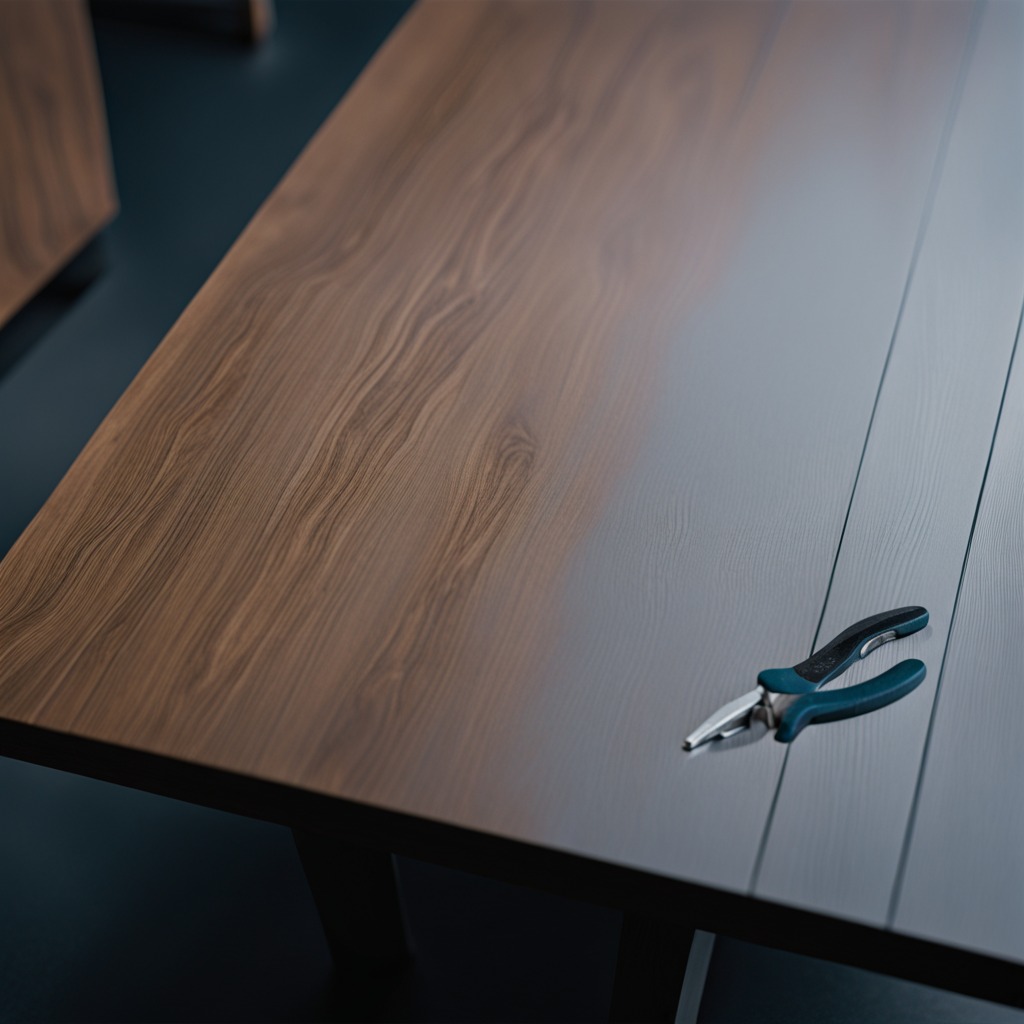
A plier lies on a table.